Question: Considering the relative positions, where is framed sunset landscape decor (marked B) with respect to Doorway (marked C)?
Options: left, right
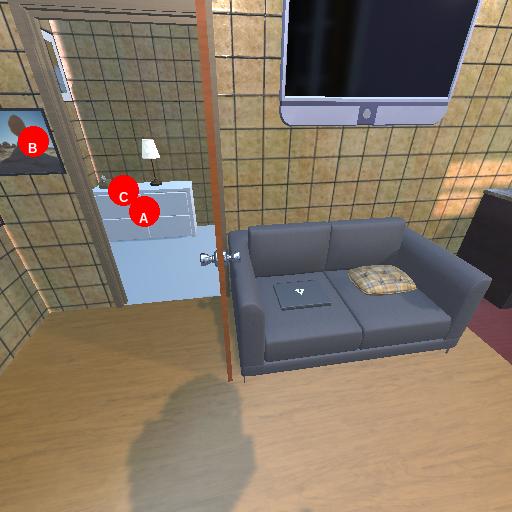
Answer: left